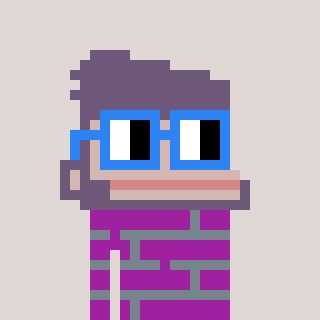
a pixel art character with square blue glasses, a ape-shaped head and a magenta-colored body on a warm background